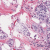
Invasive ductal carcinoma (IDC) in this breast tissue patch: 1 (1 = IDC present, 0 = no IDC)